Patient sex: M
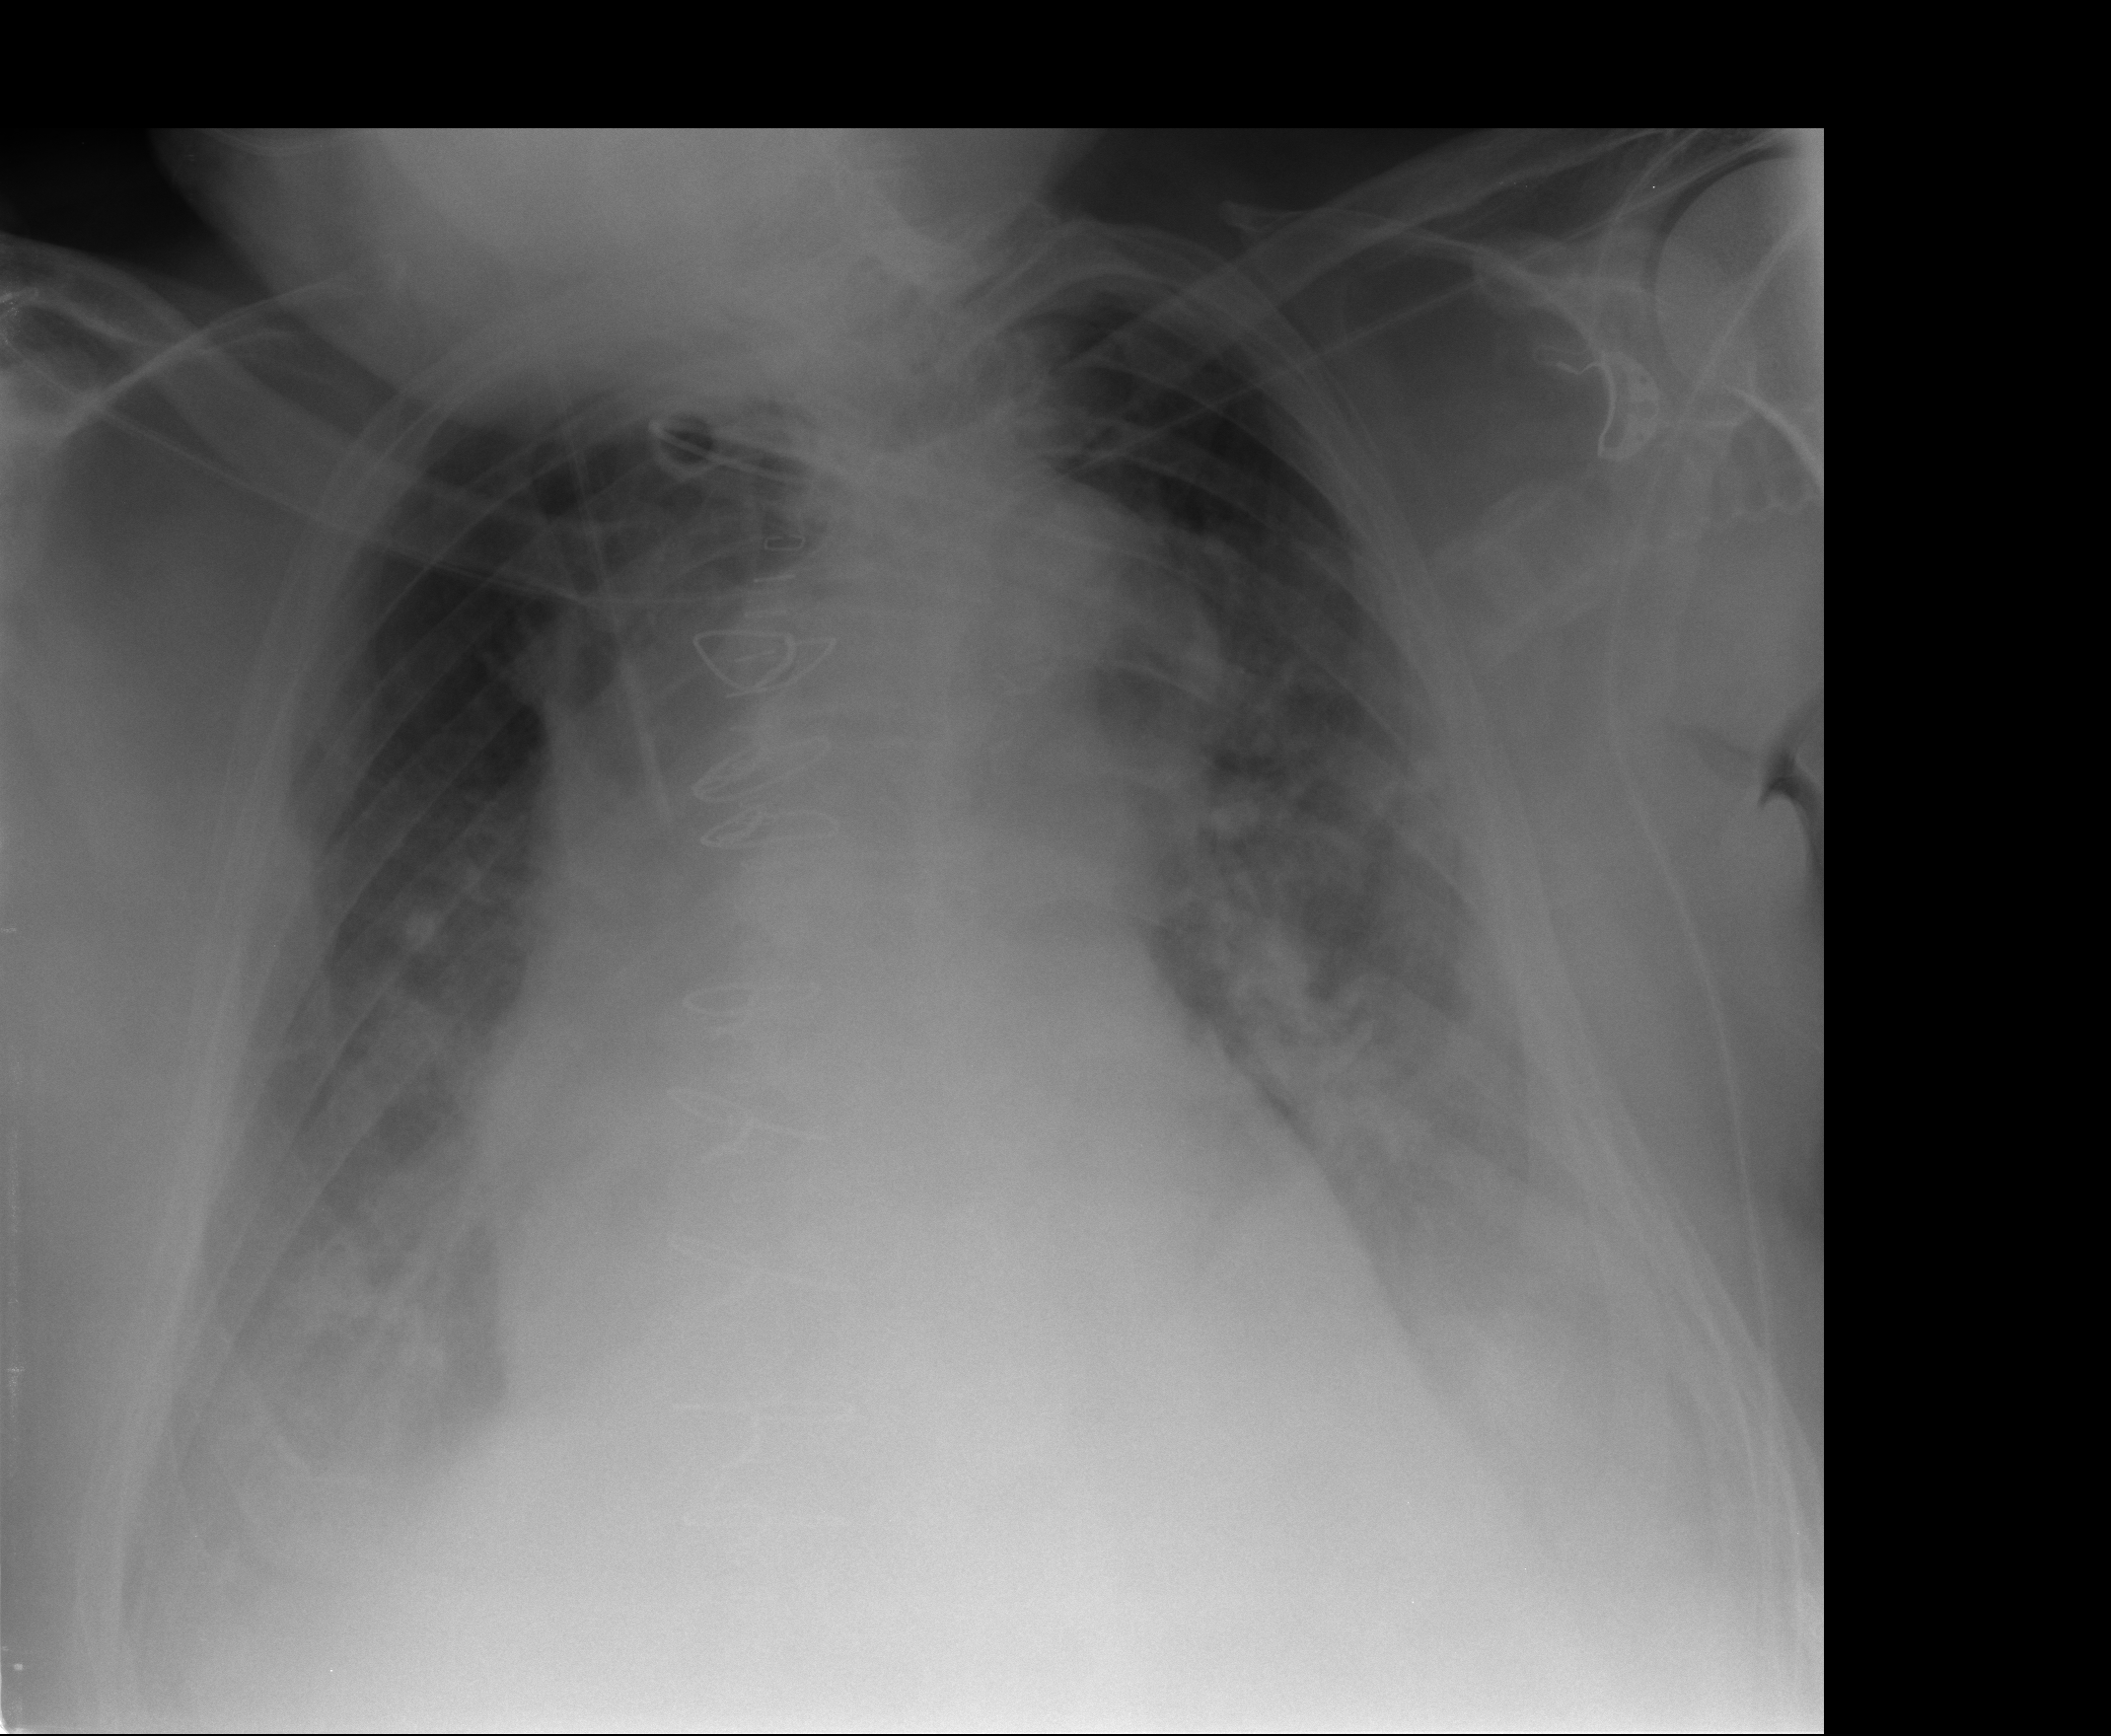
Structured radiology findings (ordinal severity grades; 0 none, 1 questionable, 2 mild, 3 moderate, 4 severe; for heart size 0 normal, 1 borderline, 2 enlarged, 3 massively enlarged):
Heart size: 2
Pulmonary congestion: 2
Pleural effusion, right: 3
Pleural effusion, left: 3
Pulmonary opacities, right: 2
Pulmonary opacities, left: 2
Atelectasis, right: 2
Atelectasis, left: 2